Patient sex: M
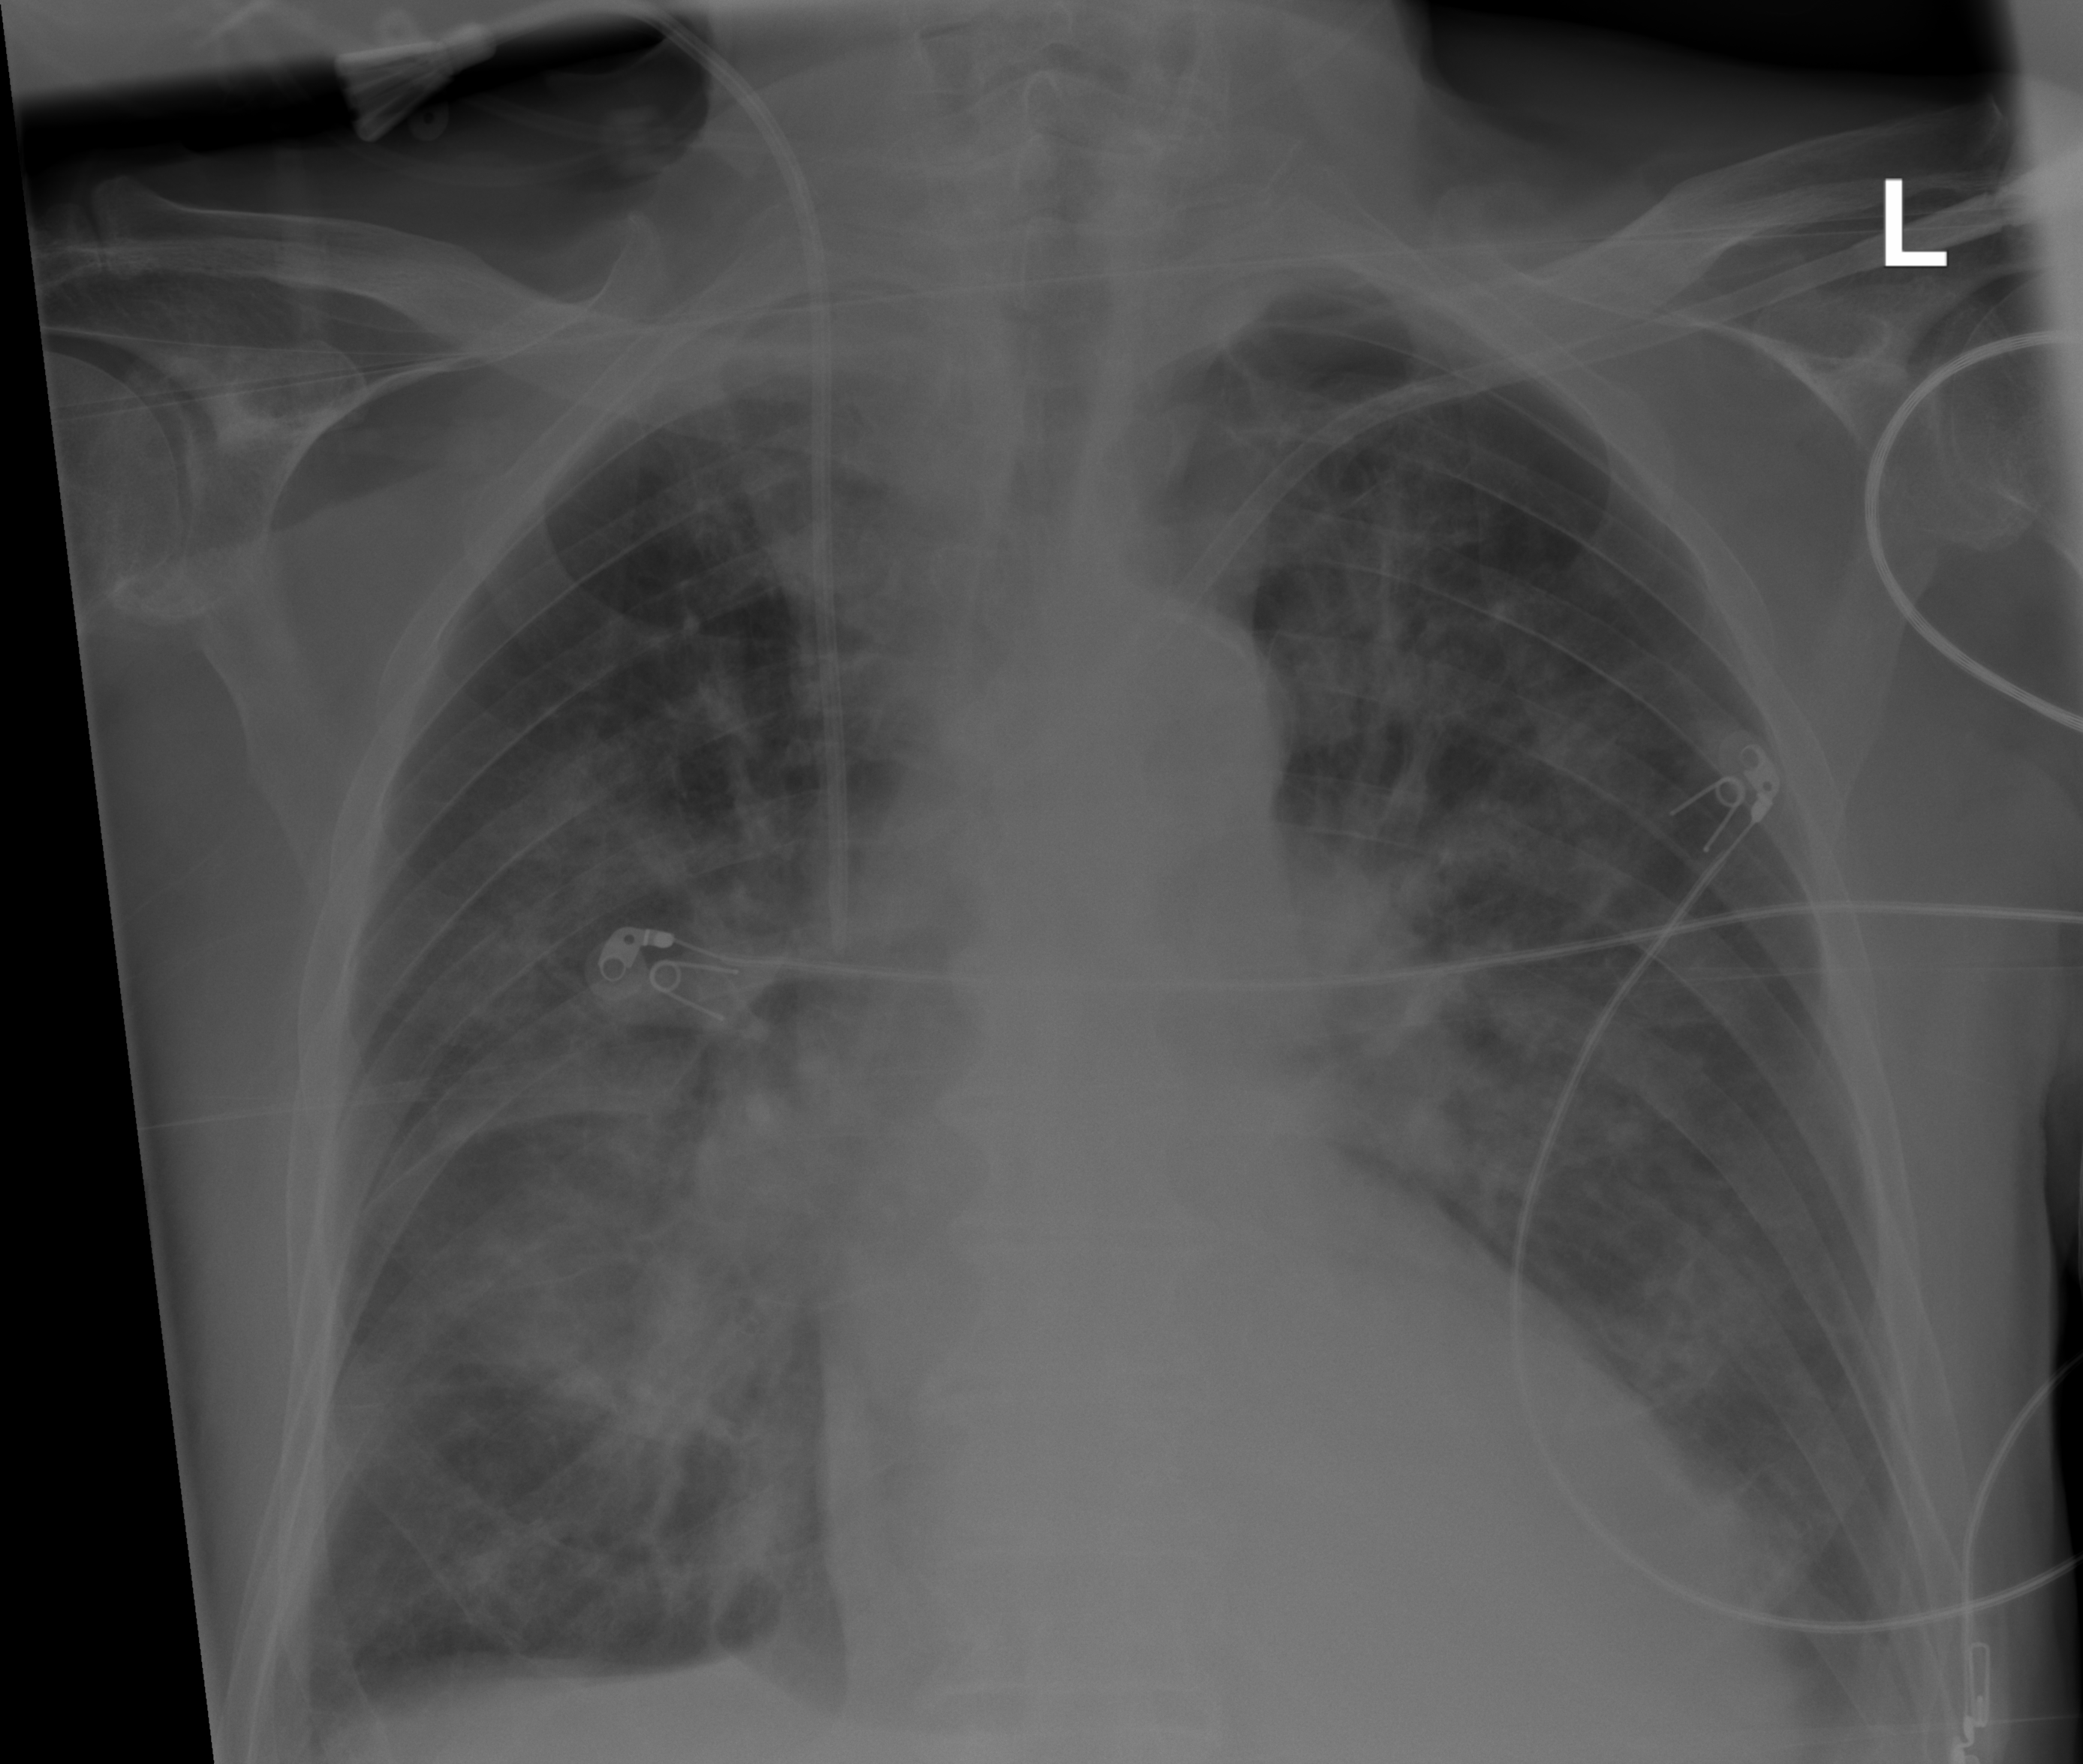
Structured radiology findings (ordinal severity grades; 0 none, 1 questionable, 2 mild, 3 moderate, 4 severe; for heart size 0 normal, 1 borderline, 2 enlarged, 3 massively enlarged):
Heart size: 2
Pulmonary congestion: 3
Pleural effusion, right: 1
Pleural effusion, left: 2
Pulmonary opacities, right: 3
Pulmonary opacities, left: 2
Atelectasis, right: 2
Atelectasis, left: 2